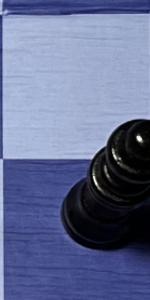
Label: Queen_Black